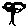
Label: tree